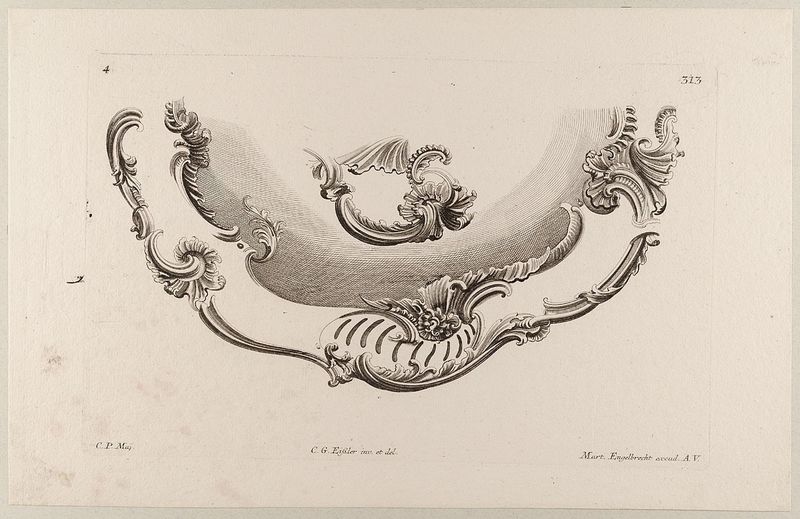
Titel: Ein Servierteller
Künstler: Martin Engelbrecht
Standort: Hamburg
Institution: Museum für Kunst und Gewerbe Hamburg
Schlagwörter: ornament, teller, blatt, rokoko, schrift, grafik, graphik, ornamente, platte, fotografie, photographie, druck, druckgraphik, druckgrafik, radierung, ranke, kunstgewerbe, volute, muschel, kunsthandwerk, legende, rocaille, goldschmiedearbeit, style, reproduktionen, industriedesign, druckerzeugnisse, muschelwerk, ornamentstich, vorlageblätter, cpmai